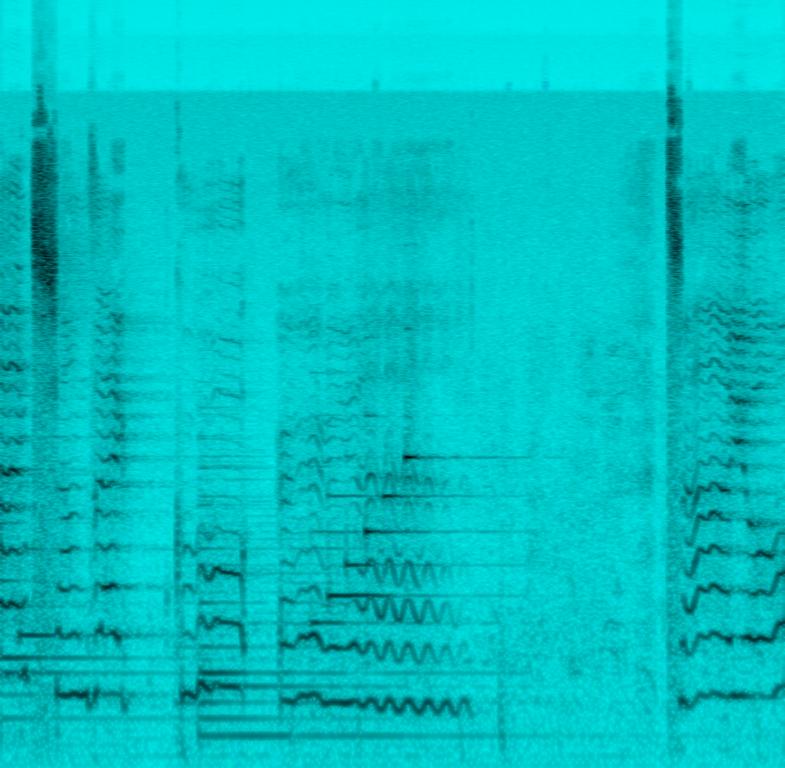
A female voice is singing emotionally along to an acoustic piano. In the background you can hear people laughing. This song may be playing in a tv-show.